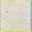
Piece: xx